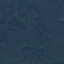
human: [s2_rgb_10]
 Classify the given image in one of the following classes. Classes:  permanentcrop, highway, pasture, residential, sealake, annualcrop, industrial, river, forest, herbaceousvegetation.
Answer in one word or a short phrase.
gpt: Forest